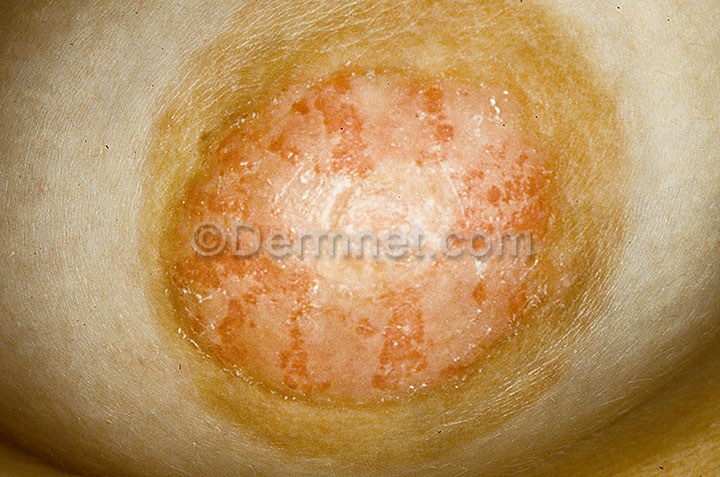
Disease: Eczema Photos